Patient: sex M, age 57
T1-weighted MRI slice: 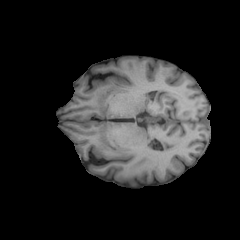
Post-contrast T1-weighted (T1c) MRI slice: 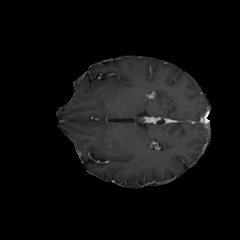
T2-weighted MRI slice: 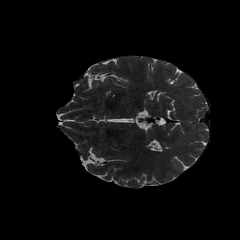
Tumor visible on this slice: no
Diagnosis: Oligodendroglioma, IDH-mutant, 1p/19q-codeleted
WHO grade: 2